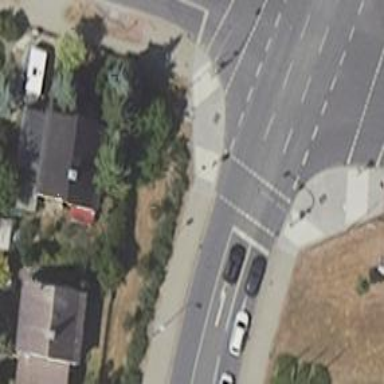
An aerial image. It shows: Road crossing with traffic signals.